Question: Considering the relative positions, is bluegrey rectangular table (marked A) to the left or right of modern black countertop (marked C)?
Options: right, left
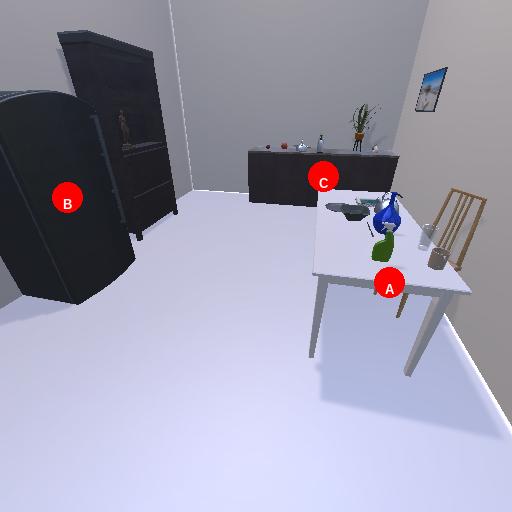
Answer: right